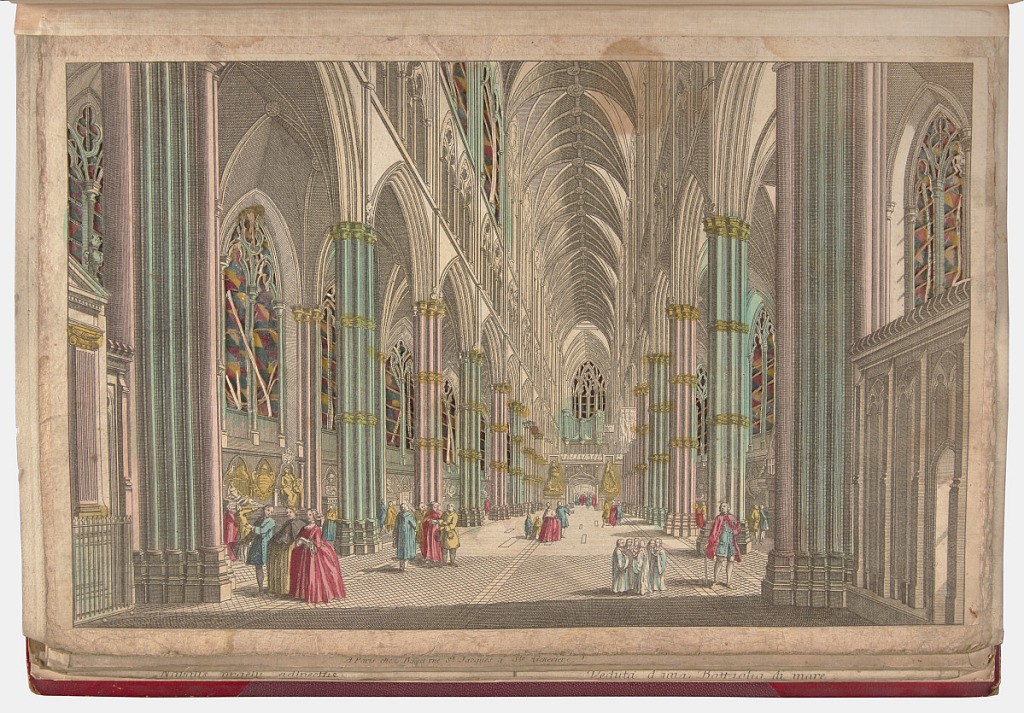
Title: L'Interieur de l'Abbaye de Westminster (Interior of Westminster Abbey)
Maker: Chez Daumont, active 18th century
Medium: Hand-colored etching on paper; verso: white paper, patterned fabric, and plastic adhered with thread and adhesive
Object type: Bound print
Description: Perspective view of the inside of Westminster Abbey in London. High Gothic vaults and columns lead towards an arched opening flanked by two statues. The ornate windows along either side of the corridor are cut out, with patterned fabric mimicking stained glass, covered in a plasticky material, and thread visible through the openings. Groups of pedestrians wander through the space, and a crowd is gathered through the archway at the far end.

Verso: Patches of white paper covering patterned fabric and thread, slightly visible through the paper. Printed label:  L'Interieur de l"Abbaye de Westminster. / à Paris chés Daumont.